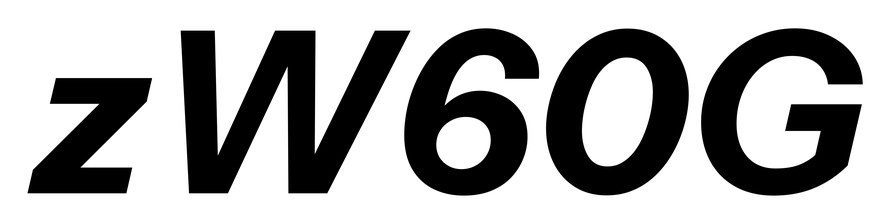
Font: InstrumentSans-Italic_Bold_Italic